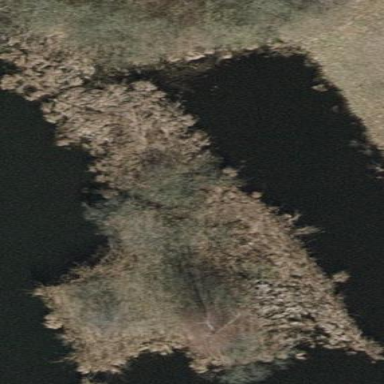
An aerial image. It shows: Wetland area dominated by reedbeds.